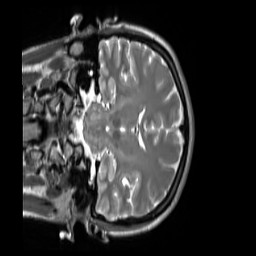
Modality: T2w
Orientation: coronal
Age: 35
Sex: female
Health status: ill
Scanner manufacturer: siemens
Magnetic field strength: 3 T
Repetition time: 2.8 s
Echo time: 0.326 s